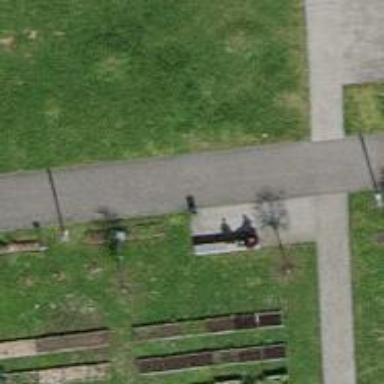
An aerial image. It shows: Bench.